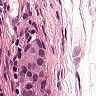
Metastatic tissue present: yes